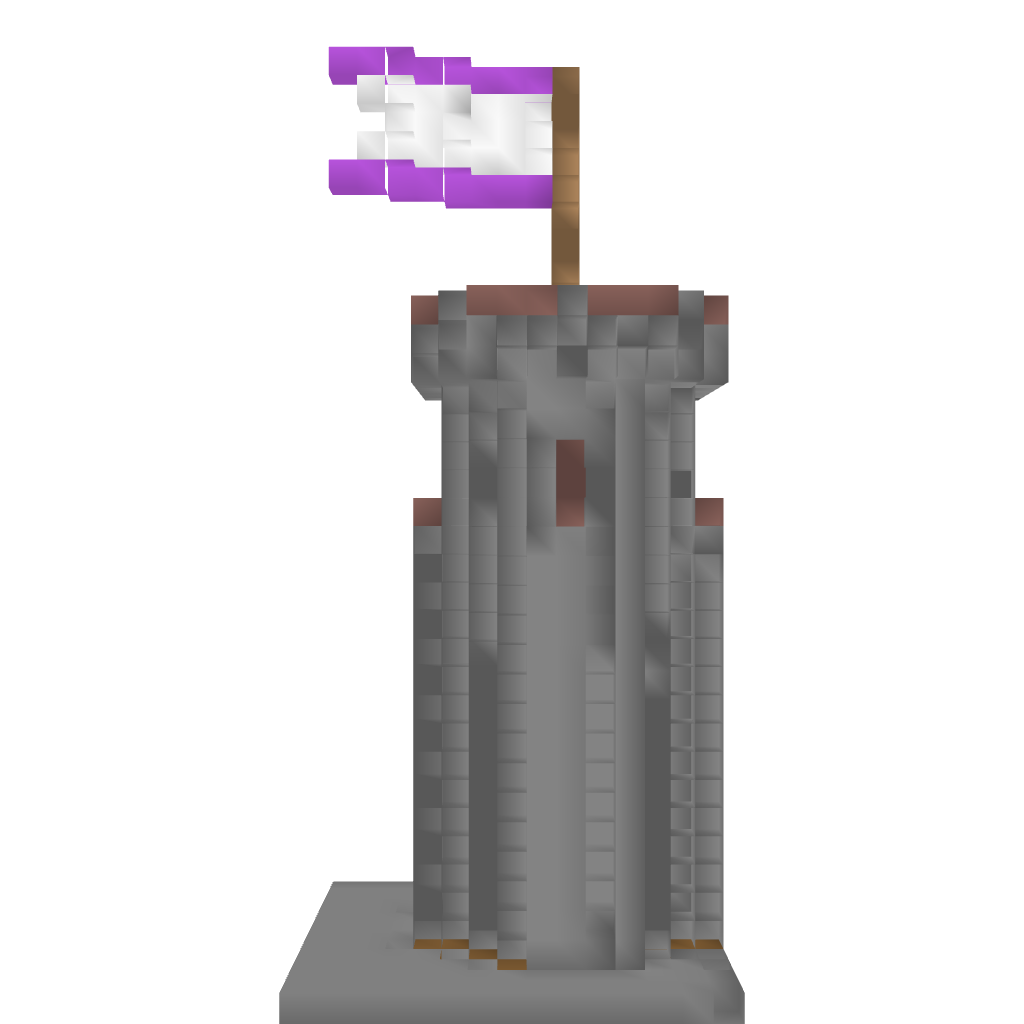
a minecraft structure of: Fort Tower high quality